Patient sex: F
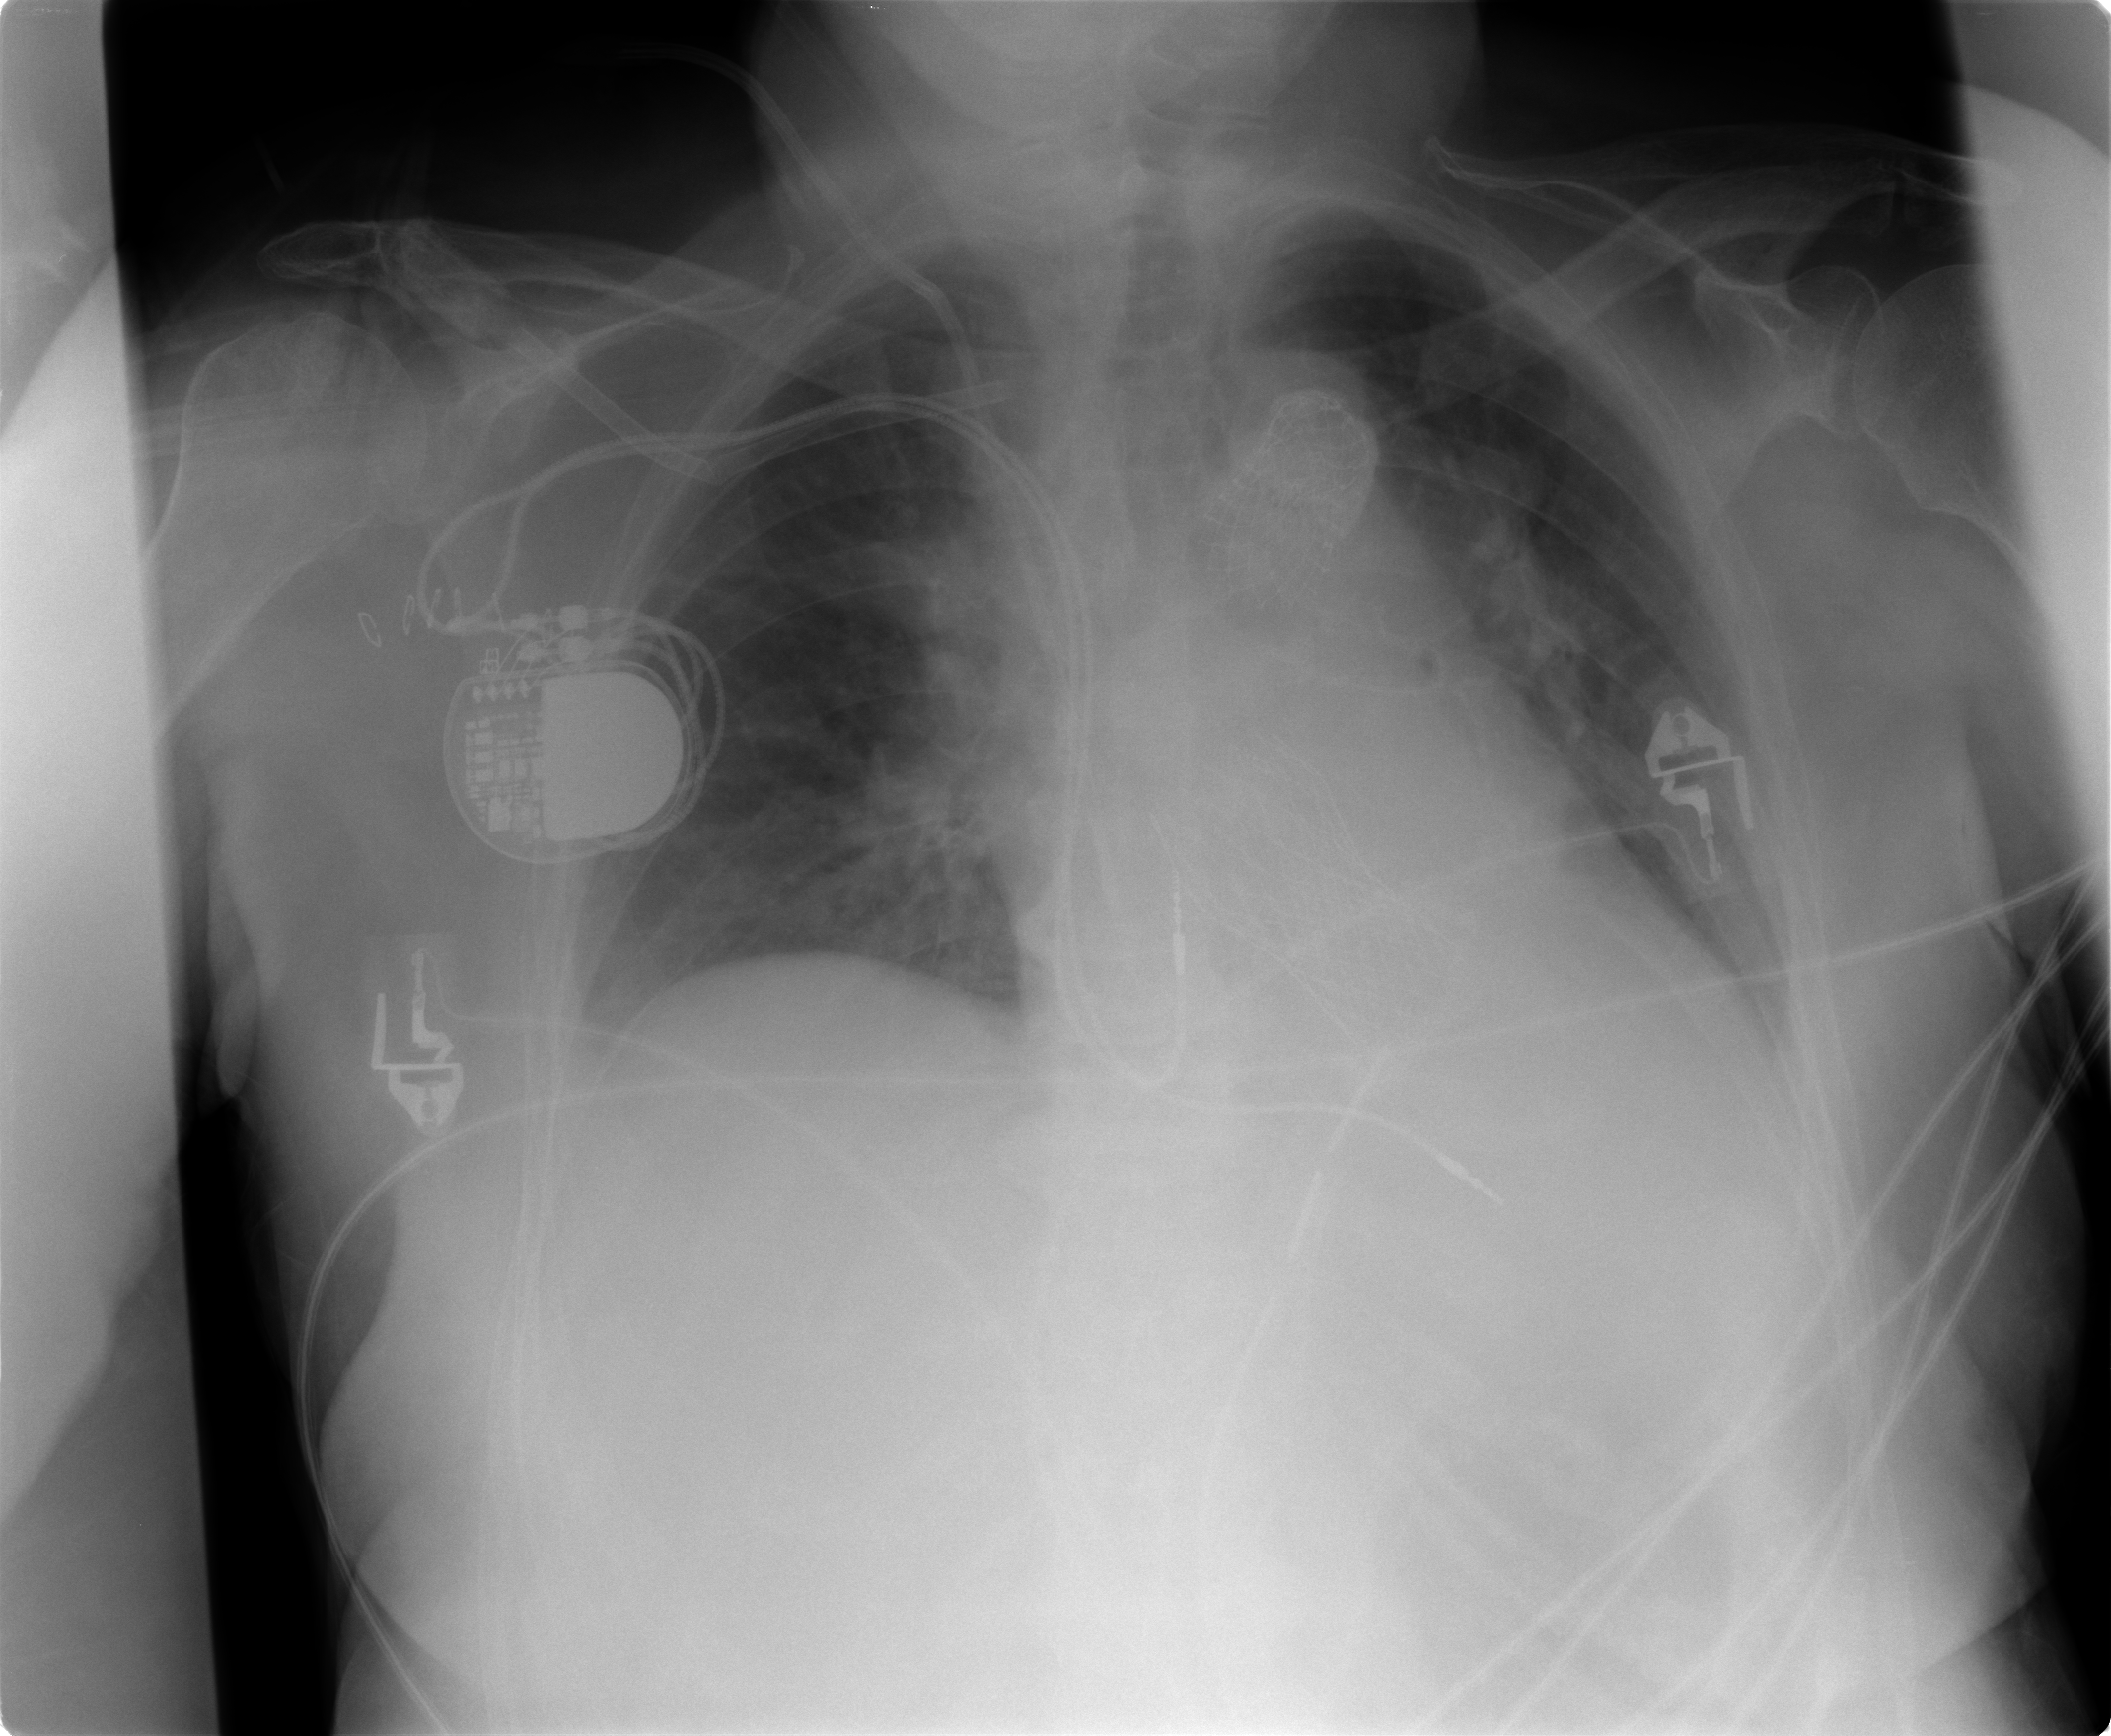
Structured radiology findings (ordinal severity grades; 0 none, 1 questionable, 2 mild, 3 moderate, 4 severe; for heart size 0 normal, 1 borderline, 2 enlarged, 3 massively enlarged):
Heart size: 2
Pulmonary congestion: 2
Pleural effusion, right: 1
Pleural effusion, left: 1
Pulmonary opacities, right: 1
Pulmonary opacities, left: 1
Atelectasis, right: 2
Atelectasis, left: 1